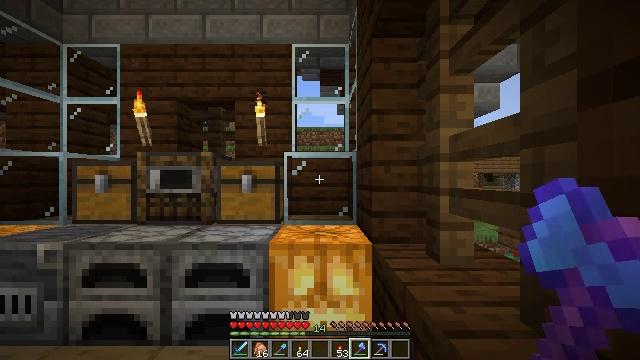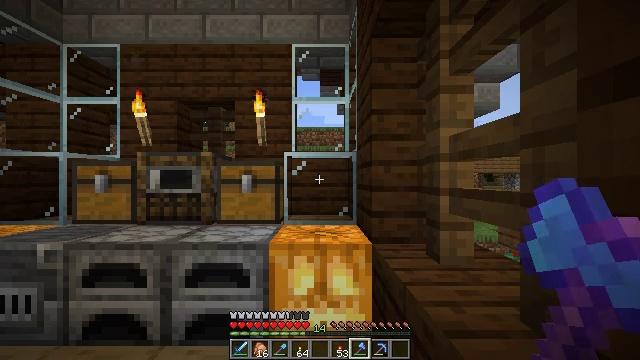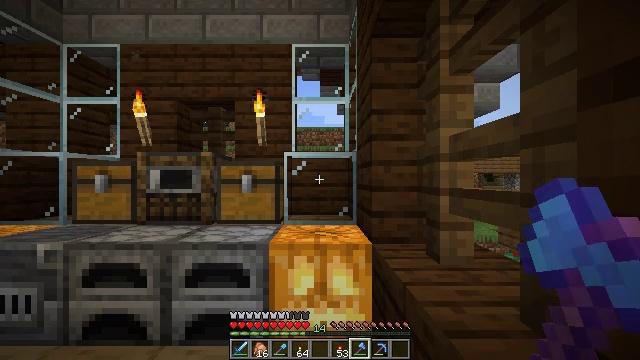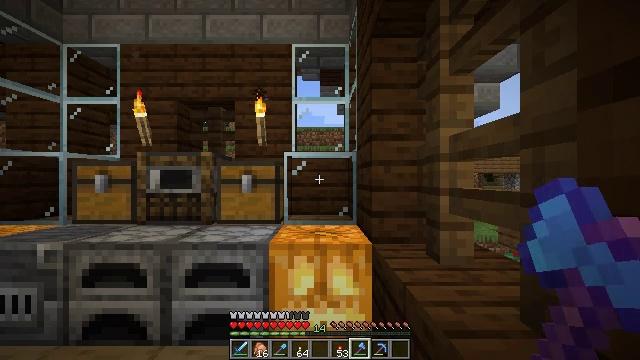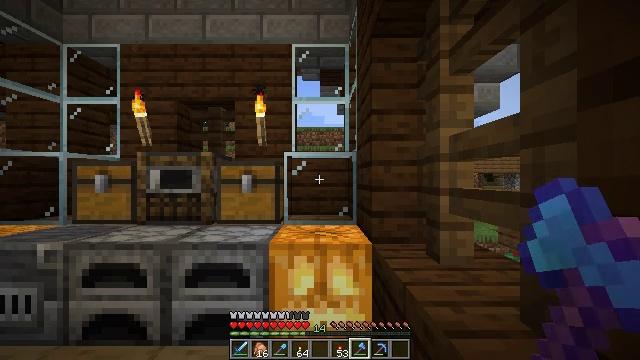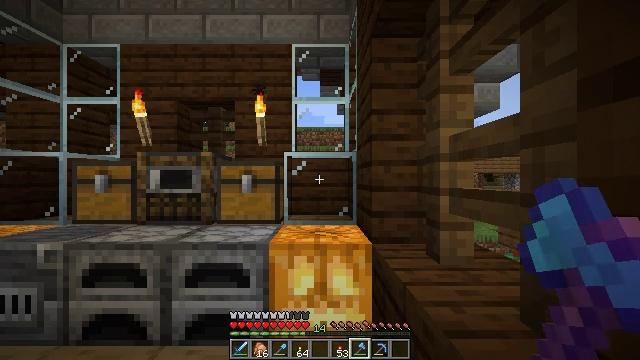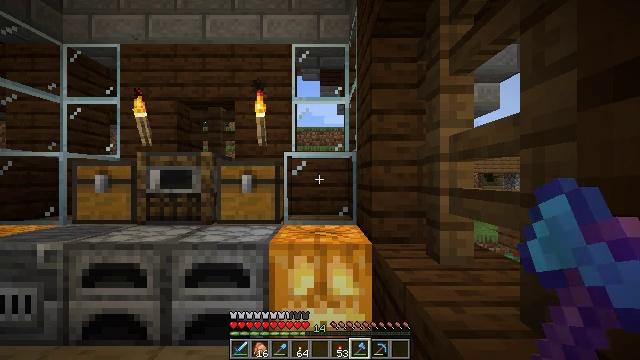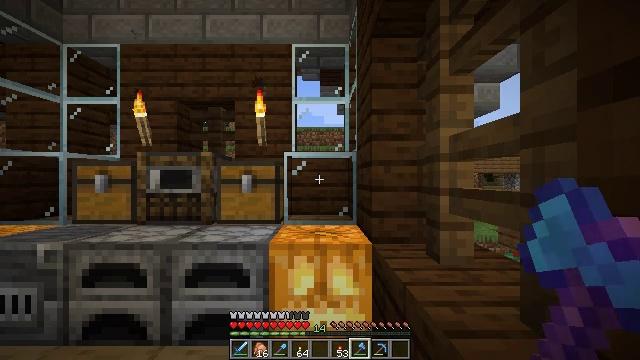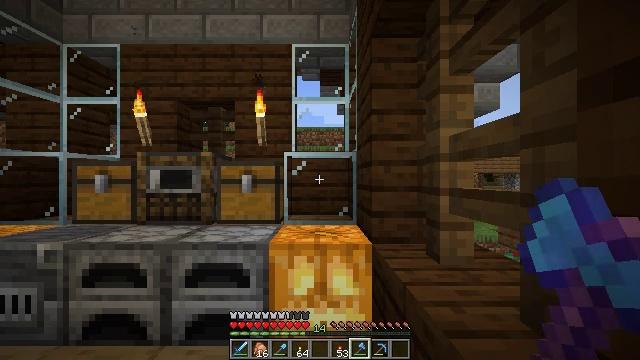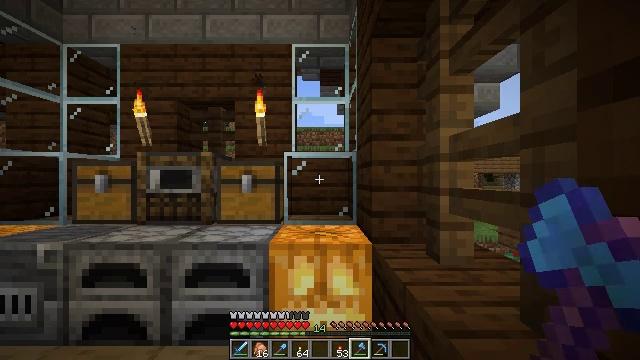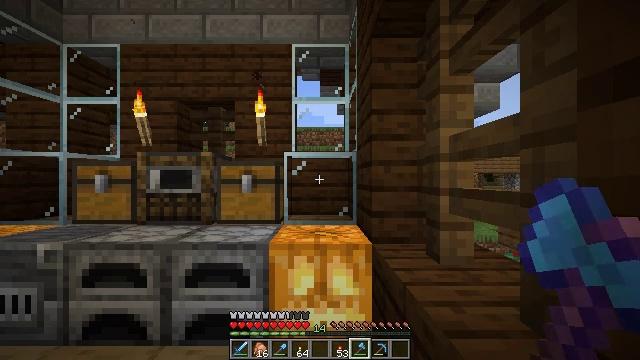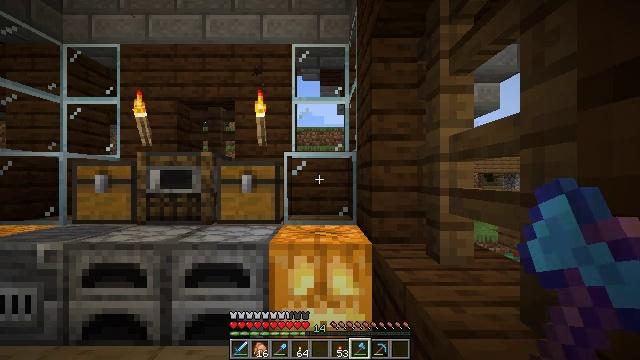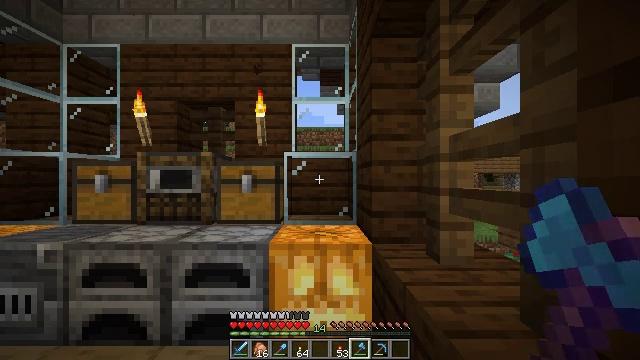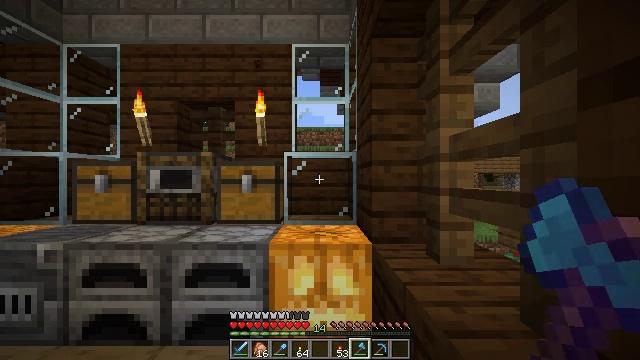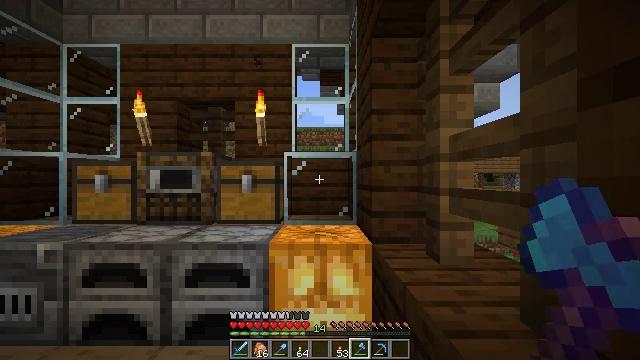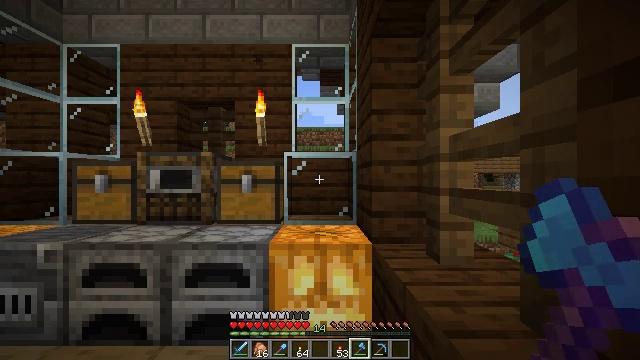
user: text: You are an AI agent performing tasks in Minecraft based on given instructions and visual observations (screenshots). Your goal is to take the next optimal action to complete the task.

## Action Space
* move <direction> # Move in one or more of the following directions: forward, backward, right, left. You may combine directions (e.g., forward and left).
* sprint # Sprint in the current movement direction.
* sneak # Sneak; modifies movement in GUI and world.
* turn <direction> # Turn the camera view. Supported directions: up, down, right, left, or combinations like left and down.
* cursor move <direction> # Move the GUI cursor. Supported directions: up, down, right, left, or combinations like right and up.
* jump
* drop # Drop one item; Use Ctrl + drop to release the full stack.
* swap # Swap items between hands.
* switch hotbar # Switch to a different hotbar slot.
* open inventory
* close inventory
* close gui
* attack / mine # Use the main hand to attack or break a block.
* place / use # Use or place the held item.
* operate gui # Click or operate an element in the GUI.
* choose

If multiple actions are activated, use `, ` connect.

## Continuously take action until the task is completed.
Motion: motion action
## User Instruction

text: Create a brown bed in the crafting grid.
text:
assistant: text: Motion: no_op
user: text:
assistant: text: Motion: no_op
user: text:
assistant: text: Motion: no_op
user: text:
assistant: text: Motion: no_op
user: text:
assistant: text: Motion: no_op
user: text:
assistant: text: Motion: no_op
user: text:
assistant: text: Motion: no_op
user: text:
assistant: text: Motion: no_op
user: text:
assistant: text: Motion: no_op
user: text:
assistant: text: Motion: no_op
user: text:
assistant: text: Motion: no_op
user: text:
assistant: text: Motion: no_op
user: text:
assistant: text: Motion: no_op
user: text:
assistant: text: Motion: no_op
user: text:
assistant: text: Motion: no_op
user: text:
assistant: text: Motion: no_op
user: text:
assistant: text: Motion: no_op
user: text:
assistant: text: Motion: no_op
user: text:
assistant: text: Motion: no_op
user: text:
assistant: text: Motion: no_op
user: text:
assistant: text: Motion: no_op
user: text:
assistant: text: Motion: no_op
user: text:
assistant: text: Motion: no_op
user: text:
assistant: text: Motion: no_op
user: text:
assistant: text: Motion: no_op
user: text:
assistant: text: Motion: no_op
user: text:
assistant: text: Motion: no_op
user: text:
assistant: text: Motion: no_op
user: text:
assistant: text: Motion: no_op
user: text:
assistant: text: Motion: no_op